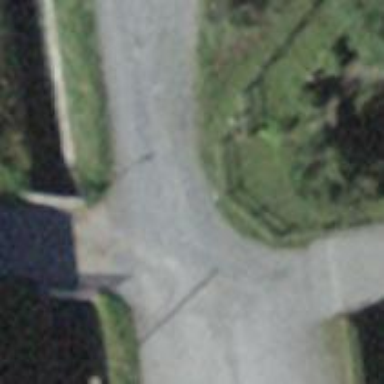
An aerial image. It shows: Asphalt path.